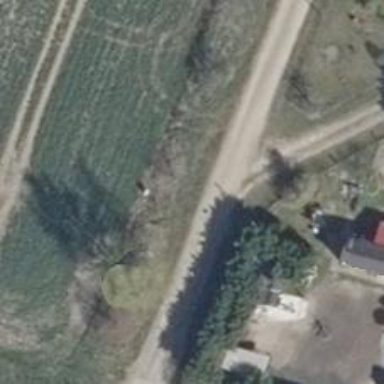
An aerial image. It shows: Residential road with grade3 track type.